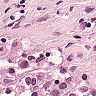
Metastatic tissue present: yes